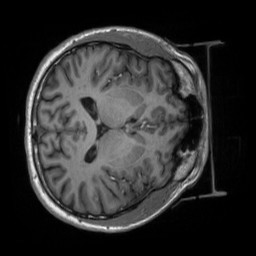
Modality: T1w
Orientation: axial
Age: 45
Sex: female
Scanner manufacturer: siemens
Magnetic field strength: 3 T
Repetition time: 2.53 s
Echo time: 0.00219 s